Aerial crown-view tile of a tropical tree (Barro Colorado Island, Panama), acquired 20241216:
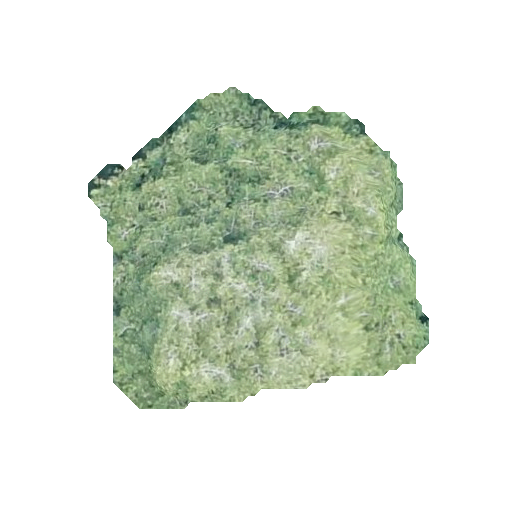
Species: Virola surinamensis
GBIF accepted scientific name: Virola surinamensis
Crown area: 116.042 m²